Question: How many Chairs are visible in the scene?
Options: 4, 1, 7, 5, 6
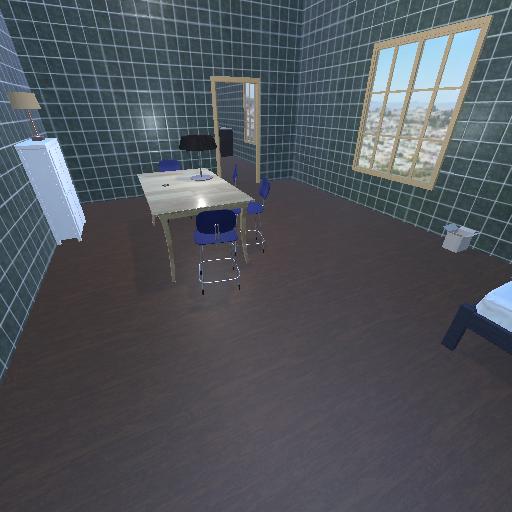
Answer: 4